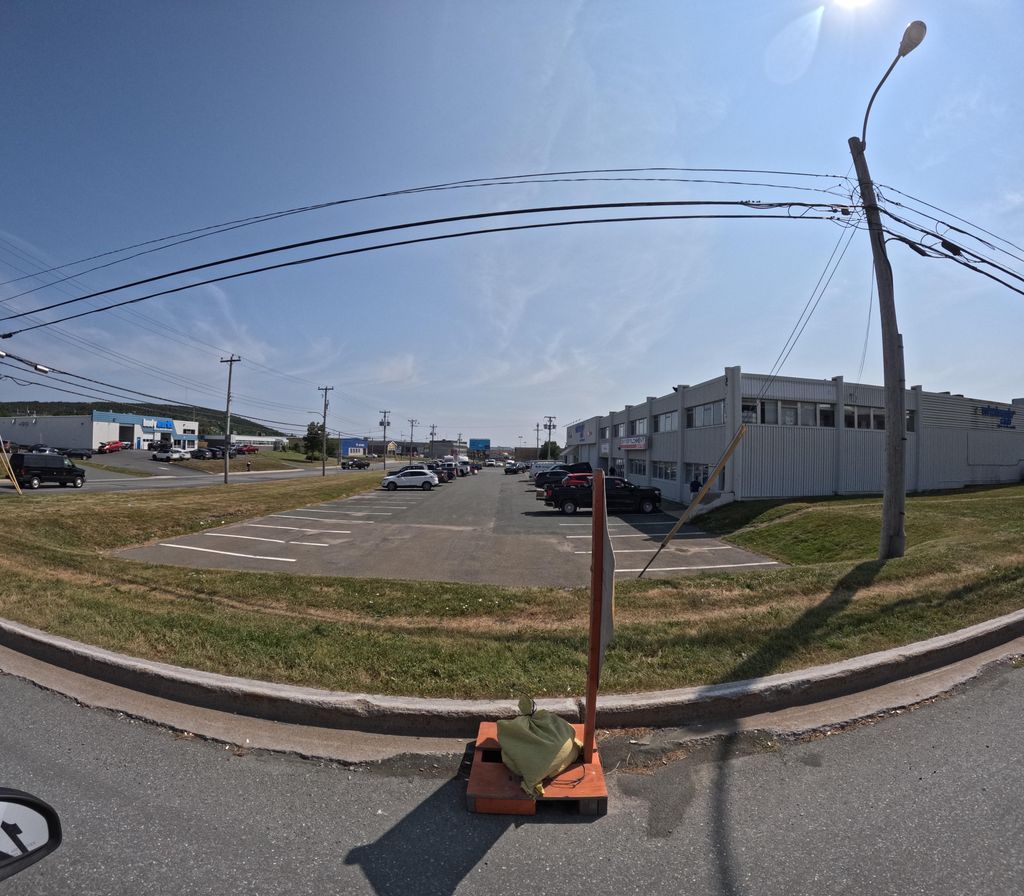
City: st_johns